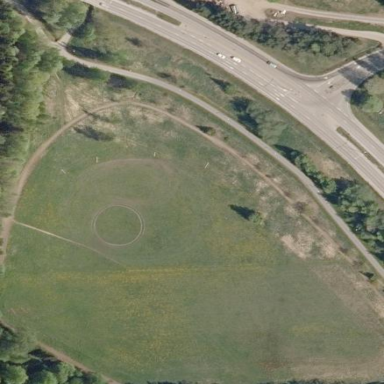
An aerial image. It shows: Meadow used for horse riding.